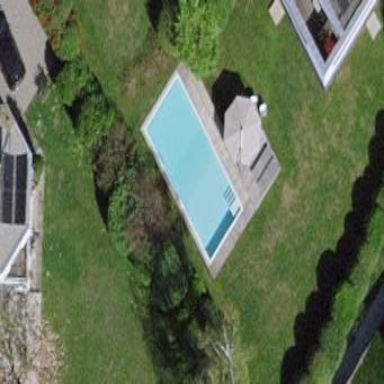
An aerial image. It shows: Swimming pool located in leisure land.